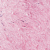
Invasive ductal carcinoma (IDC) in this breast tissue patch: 0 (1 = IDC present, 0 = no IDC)